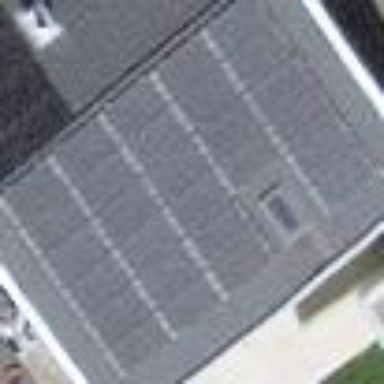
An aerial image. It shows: Solar photovoltaic panel generator.